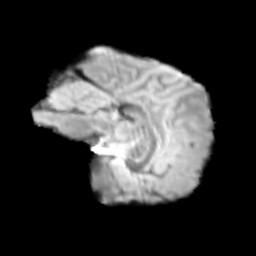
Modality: T2w
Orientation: sagittal
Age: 13
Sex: female
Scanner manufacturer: siemens
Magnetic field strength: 3 T
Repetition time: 3.8 s
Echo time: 0.07 s